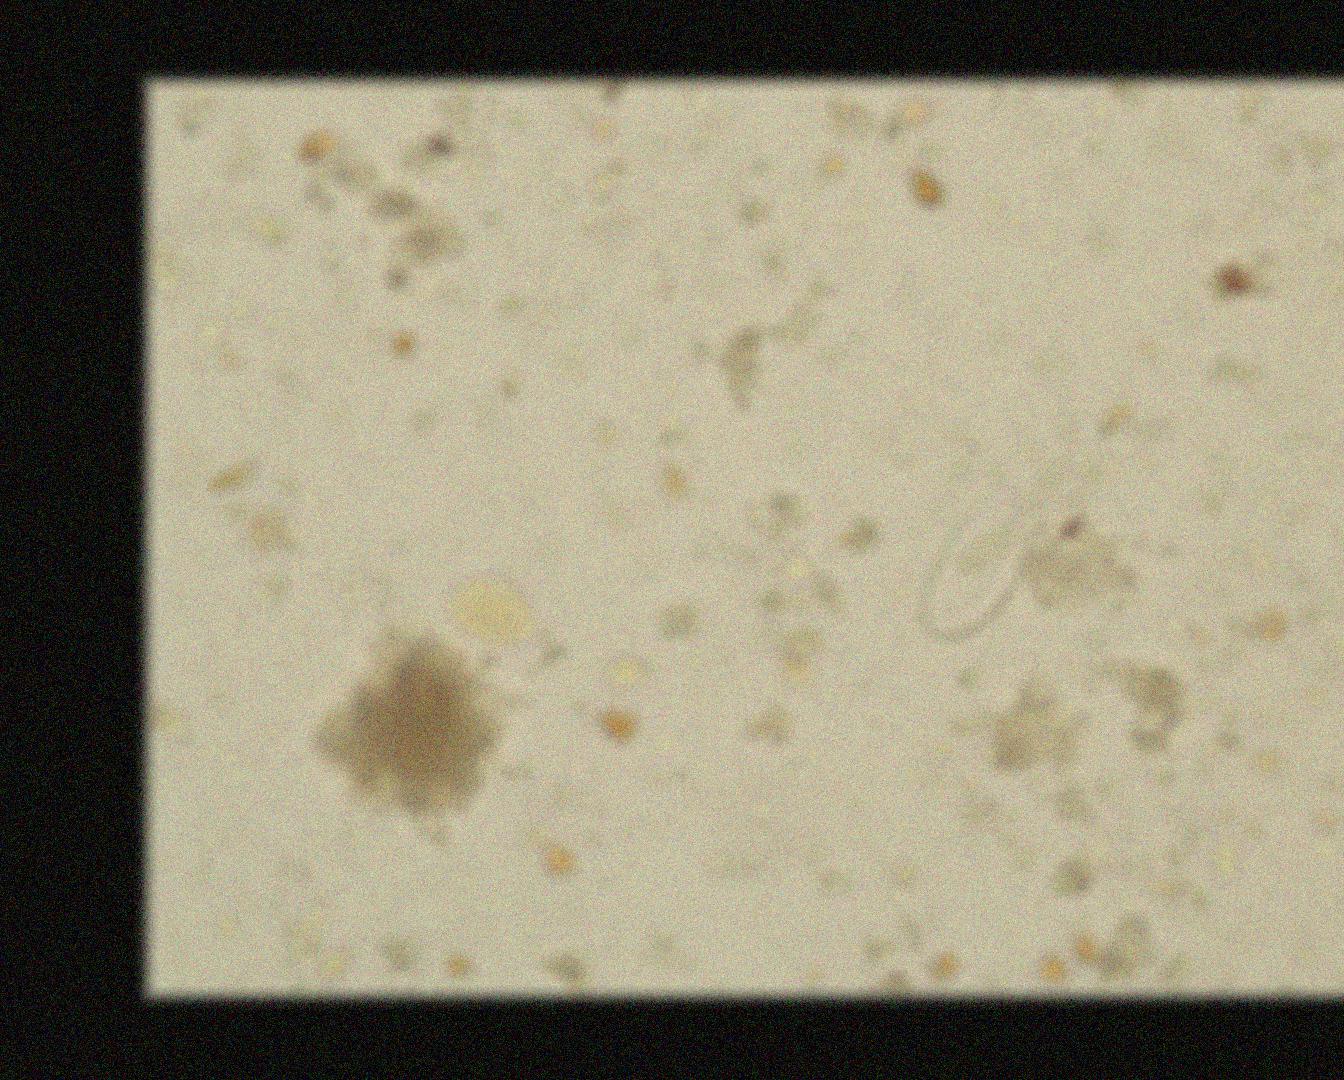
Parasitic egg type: Enterobius vermicularis